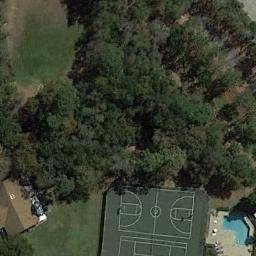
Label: basketball_court